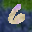
Label: 6